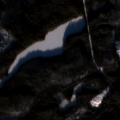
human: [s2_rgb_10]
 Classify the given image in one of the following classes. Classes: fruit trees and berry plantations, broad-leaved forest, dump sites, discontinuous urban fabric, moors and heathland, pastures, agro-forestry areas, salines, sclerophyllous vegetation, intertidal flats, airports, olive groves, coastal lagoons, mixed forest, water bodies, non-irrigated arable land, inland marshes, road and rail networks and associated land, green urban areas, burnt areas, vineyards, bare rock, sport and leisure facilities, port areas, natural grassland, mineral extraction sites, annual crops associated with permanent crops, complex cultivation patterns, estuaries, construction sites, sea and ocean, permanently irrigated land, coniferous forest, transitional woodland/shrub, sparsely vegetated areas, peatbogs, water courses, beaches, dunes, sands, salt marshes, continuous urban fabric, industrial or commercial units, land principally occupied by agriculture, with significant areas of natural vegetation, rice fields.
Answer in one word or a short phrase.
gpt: coniferous forest, mixed forest, transitional woodland/shrub